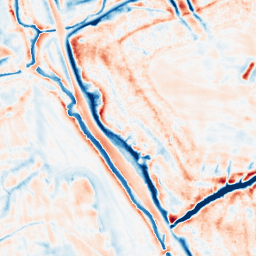
Category: edge_preserving
Decomposition family: bilateral
Decomposition parameters: d: 21
sigma_color: 50
sigma_space: 25
Upsampling method: cubic_mitchell
Upsampling parameters: scale: 8
Upsampling scale: 8